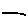
Label: line